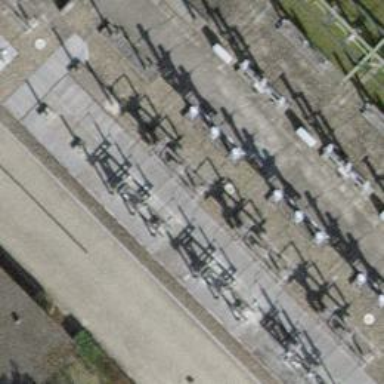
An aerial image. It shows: Insulator used in power equipment.